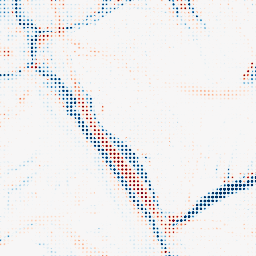
Category: morphological
Decomposition family: tophat_combined
Decomposition parameters: size: 10
Upsampling method: sinc_blackman
Upsampling parameters: scale: 8
kernel_size: 4
Upsampling scale: 8